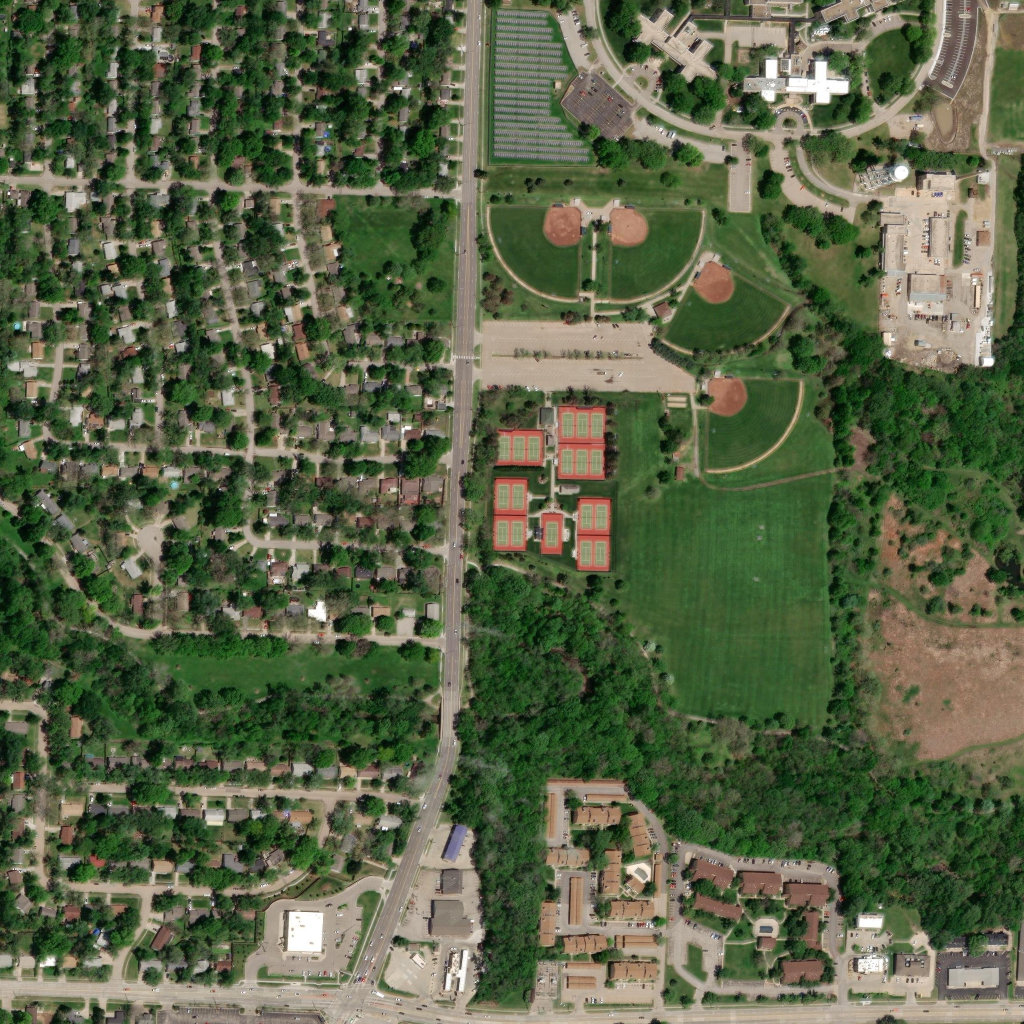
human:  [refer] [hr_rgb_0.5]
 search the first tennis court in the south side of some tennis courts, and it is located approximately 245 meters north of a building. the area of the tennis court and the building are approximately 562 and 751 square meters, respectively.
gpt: <box>[[58, 52, 59, 55, 0]]</box>

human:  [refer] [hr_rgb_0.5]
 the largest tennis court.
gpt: <box>[[47, 39, 60, 56, 0]]</box>